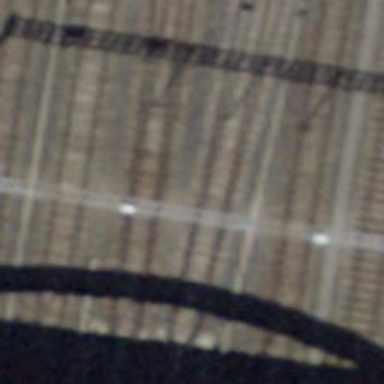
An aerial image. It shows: Railway switch.